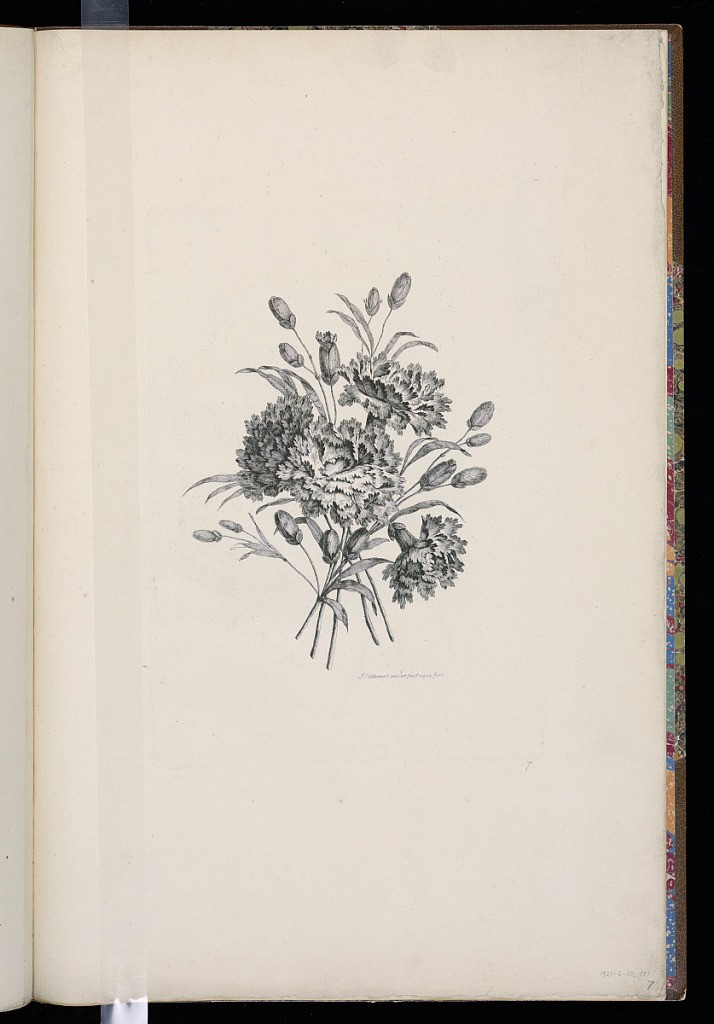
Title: A Bouquet of Flowers
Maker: Jean-Baptiste Pillement, French, 1728–1808
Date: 1760
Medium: Etching on laid paper
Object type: Bound print
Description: Seventh plate from a series of designs for bouquets of flowers. In the center a bouquet of flowers, four large flowers, with smaller ones, on their stems with leaves and buds. The plate is signed.